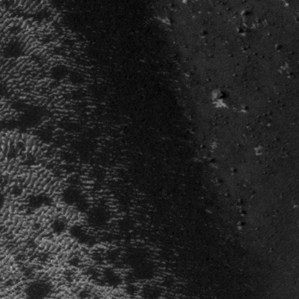
Label: frost